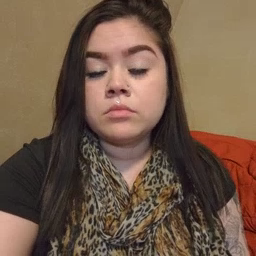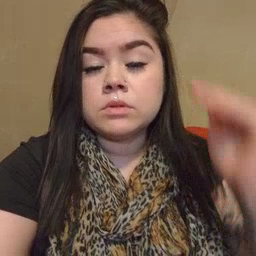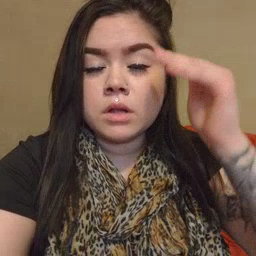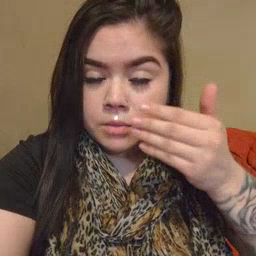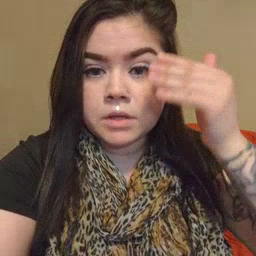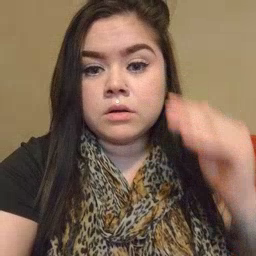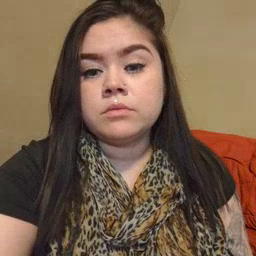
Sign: sleepy